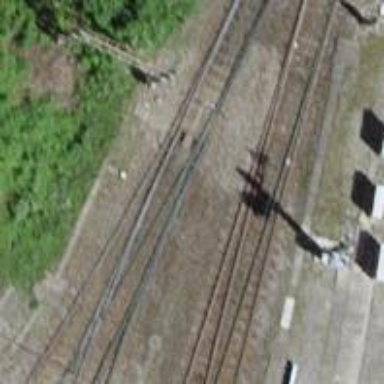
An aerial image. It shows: Railway switch.